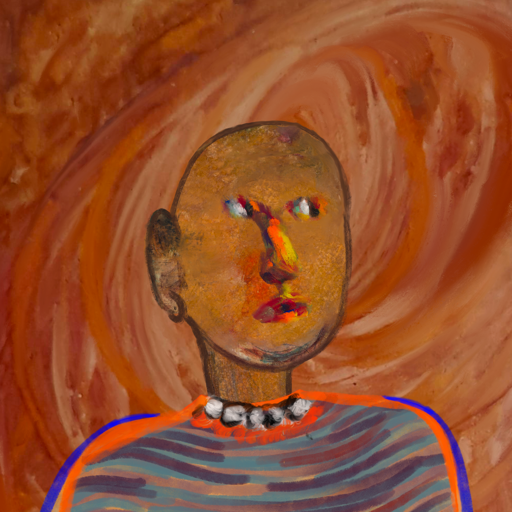
Background: Pious_Lady, Head And Neck Side: Pipe, Face Side: An_Impression, Bust: Experience, Hair Side: Blank, Head Accessory: Blank, Second Necklace: Blank, Necklace: An_Impression, Baby: Blank